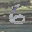
Label: 6